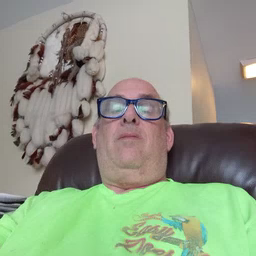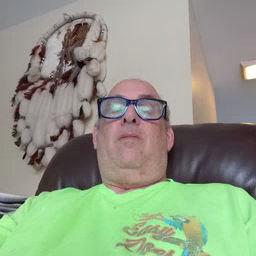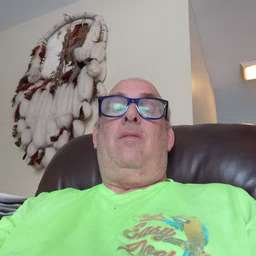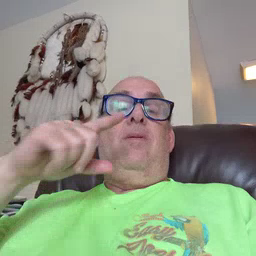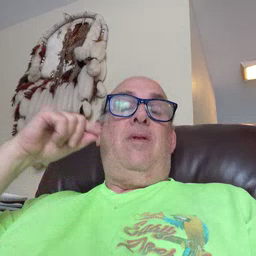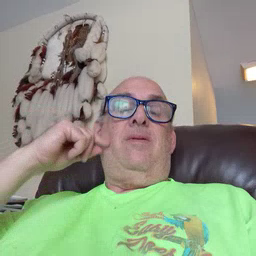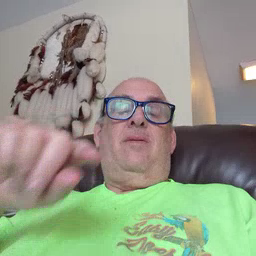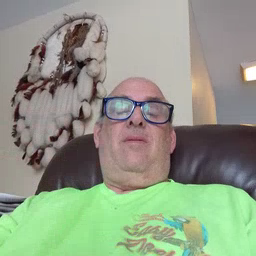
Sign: cat